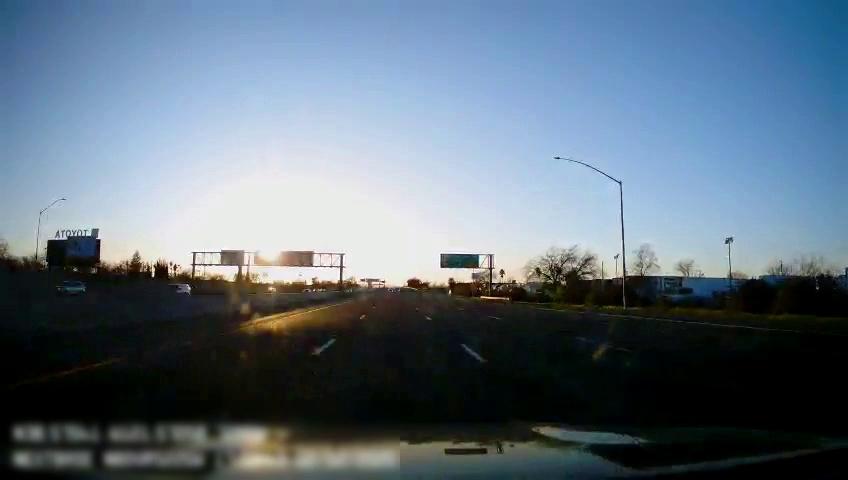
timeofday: Day
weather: Sunny
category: Drivable Space
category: Vehicles | SUV
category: Vehicles | SUV
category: Lanes | Alternate Lane
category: Lanes | Current Lane
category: Lanes | Current Lane
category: Lanes | Current Lane
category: Lanes | Alternate Lane
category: Lanes | Alternate Lane
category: Traffic | Signs